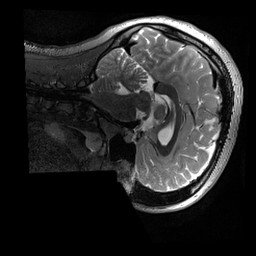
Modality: T2w
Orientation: sagittal
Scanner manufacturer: siemens
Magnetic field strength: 3 T
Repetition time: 3.2 s
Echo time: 0.564 s